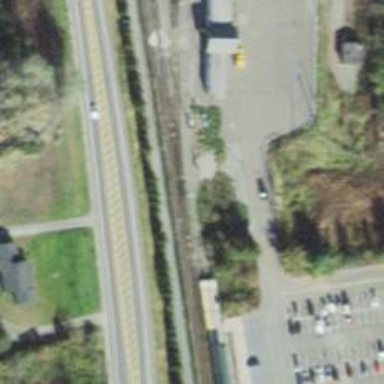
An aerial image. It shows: Outdoor signal box located at the railway.